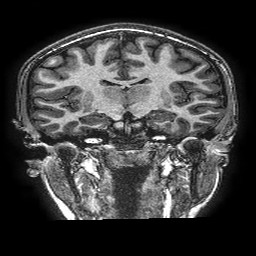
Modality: T1w
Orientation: sagittal
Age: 15
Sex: female
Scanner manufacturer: ge
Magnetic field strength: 3 T
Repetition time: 0.00766 s
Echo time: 0.003476 s